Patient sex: F
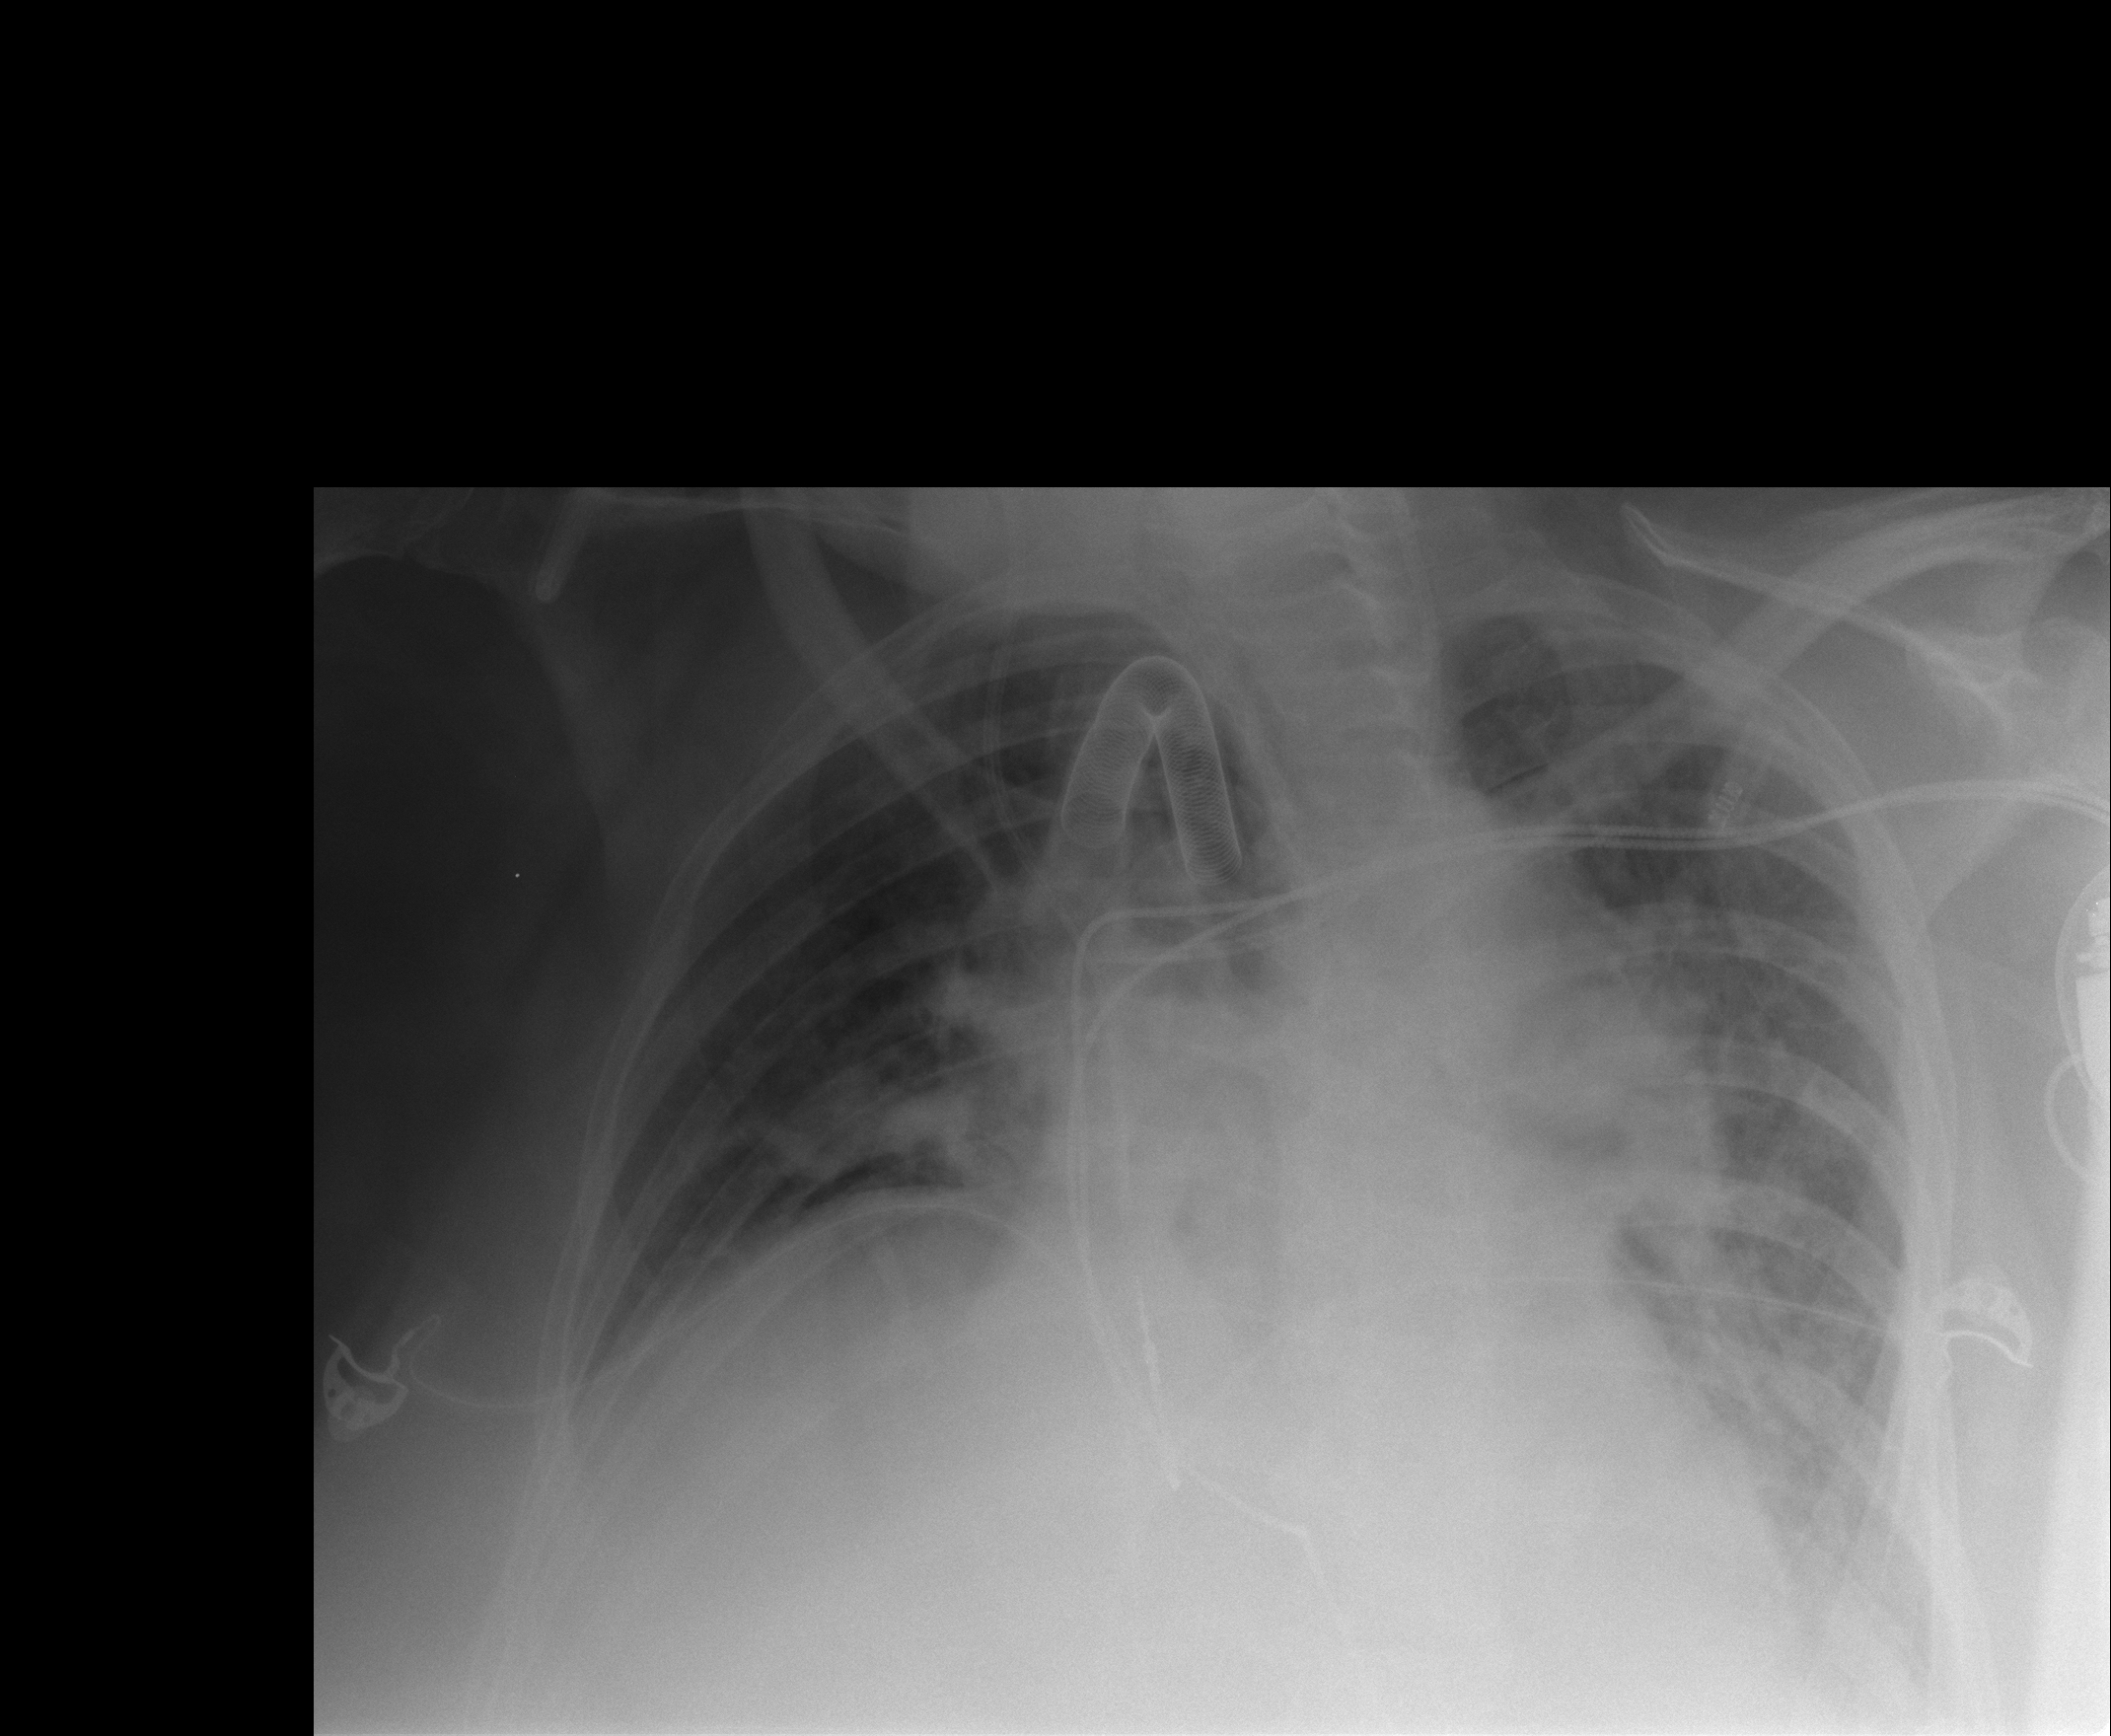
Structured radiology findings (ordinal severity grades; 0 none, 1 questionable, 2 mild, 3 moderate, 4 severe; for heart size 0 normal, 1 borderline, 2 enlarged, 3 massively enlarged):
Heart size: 0
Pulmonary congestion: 2
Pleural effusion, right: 1
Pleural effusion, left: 1
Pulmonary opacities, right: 2
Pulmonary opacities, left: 3
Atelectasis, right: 2
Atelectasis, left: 2